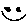
Label: smiley face